Echo time (TE): 2 ms
Repetition time (TR): 4.1 ms
Flip angle: 99 degrees
Bandwidth: 870 Hz
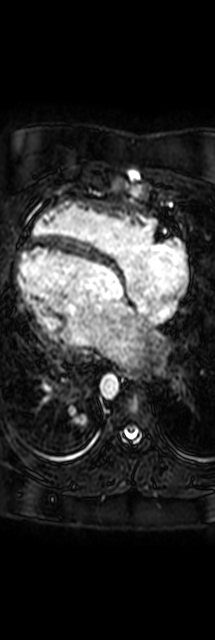
Patient age (years): 18
Disease severity: moderate
Diagnoses: CMRArtifactAO|CMRArtifactPA|SevereDilation
Cardiac structures present: LV (left ventricle), RV (right ventricle), LA (left atrium), RA (right atrium), AO (aorta), PA (pulmonary artery), SVC (superior vena cava), IVC (inferior vena cava)